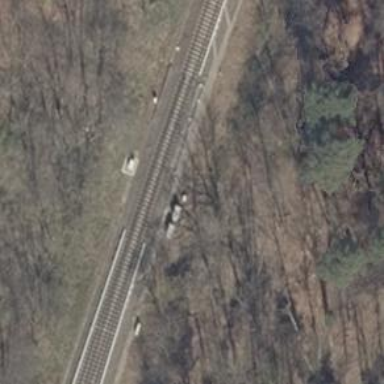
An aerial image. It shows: Railway switch.